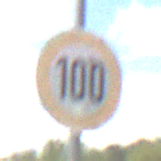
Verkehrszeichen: Geschwindigkeit100
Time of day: Midday
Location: Outdoor (Nature)
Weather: PartlyCloudy
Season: NotSpecified
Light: Natural